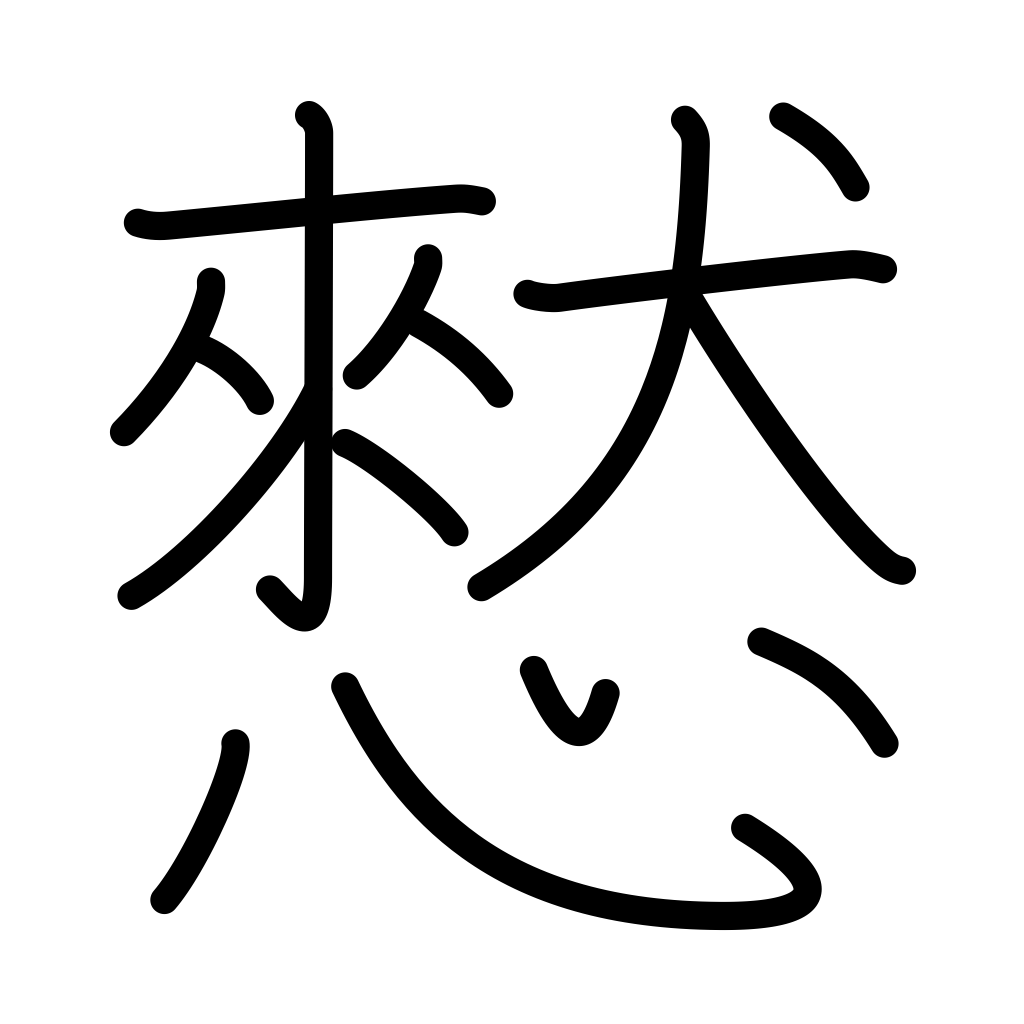
Meaning: thoughtlessly